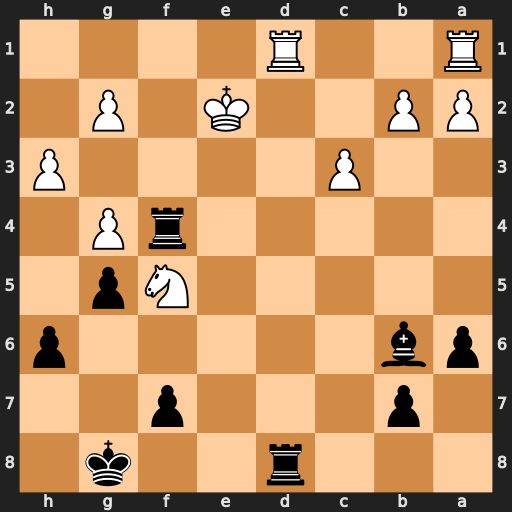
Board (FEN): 3r2k1/1p3p2/pb5p/5Np1/5rP1/2P4P/PP2K1P1/R2R4
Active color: b
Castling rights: -
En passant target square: -
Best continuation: Rf2+ Ke1 Re8+